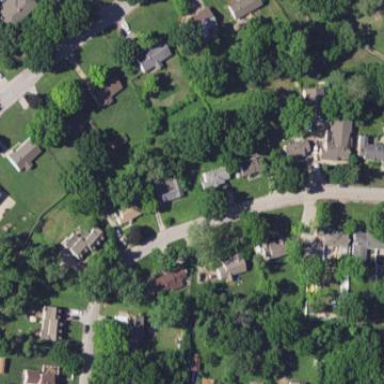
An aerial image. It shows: This residential area consists of single-family homes.